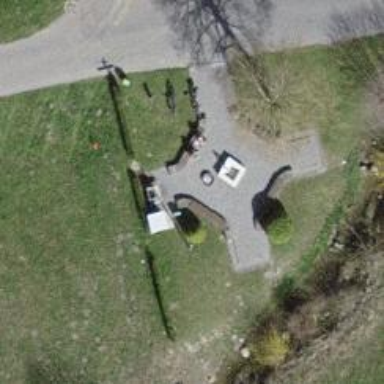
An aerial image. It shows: Brown bench.